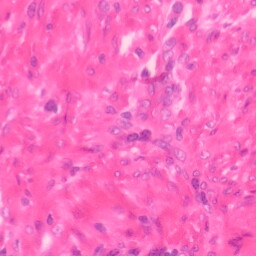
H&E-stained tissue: Colon